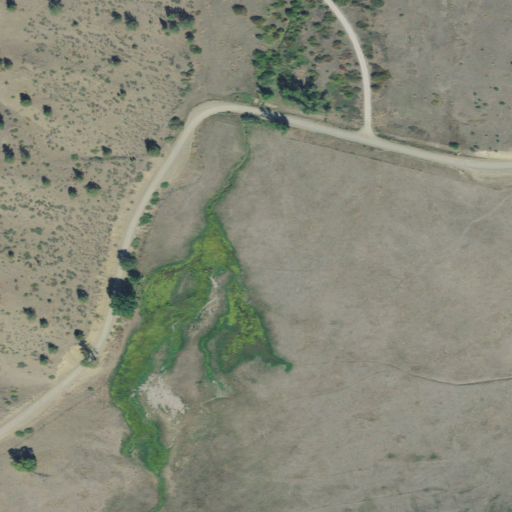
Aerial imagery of valley in Montana named Hunters Gulch containing shrub and grassland